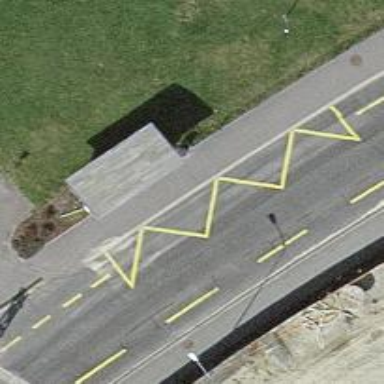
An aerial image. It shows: Bus stop with sheltered platform for public transport.